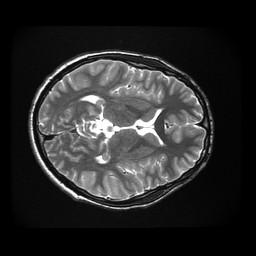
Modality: T2w
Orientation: axial
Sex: male
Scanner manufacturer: ge
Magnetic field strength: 3 T
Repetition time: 5 s
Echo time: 0.1019 s